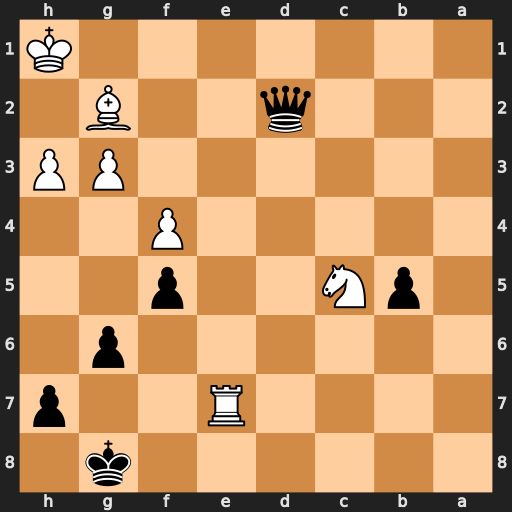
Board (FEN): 6k1/4R2p/6p1/1pN2p2/5P2/6PP/3q2B1/7K
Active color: b
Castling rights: -
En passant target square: -
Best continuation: Qc1+ Kh2 Qxc5